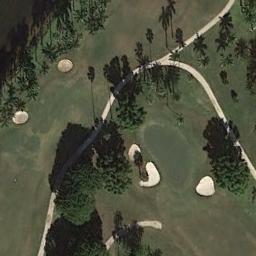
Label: golf_course